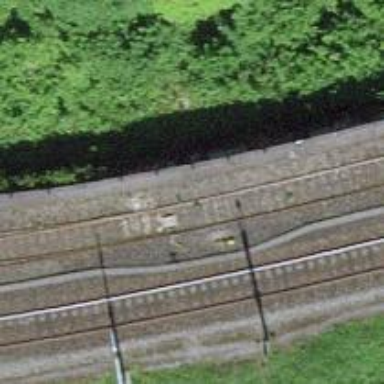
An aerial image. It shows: Railway switch.